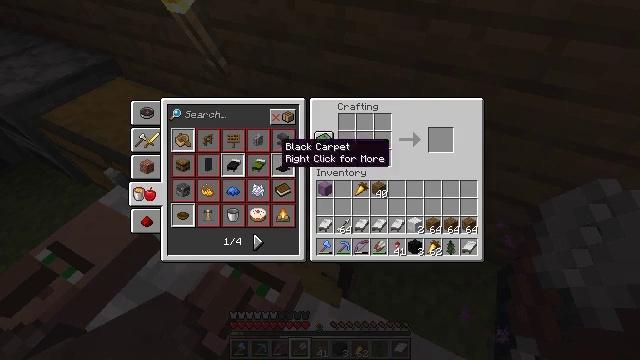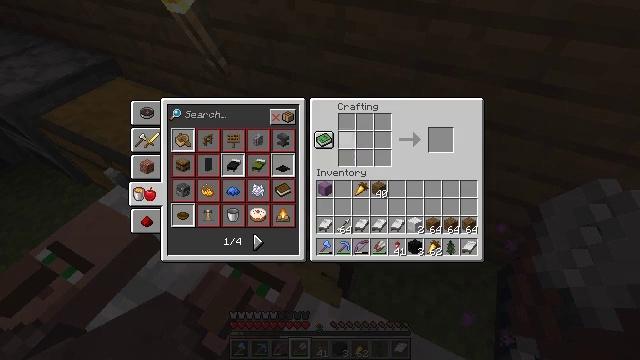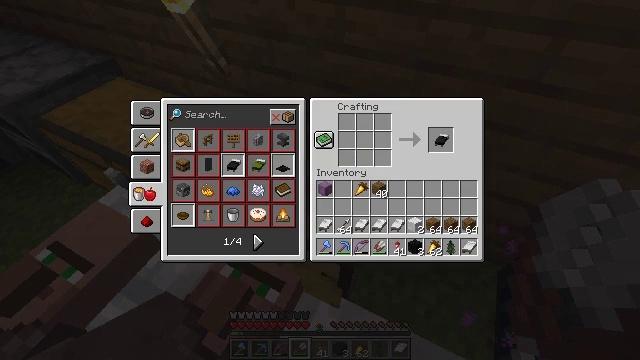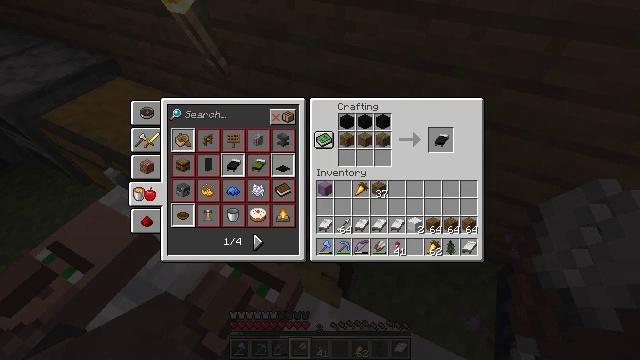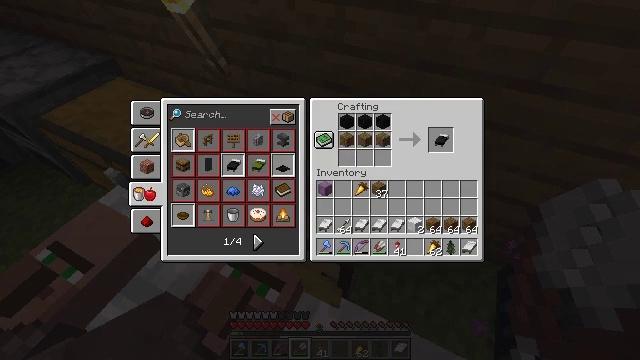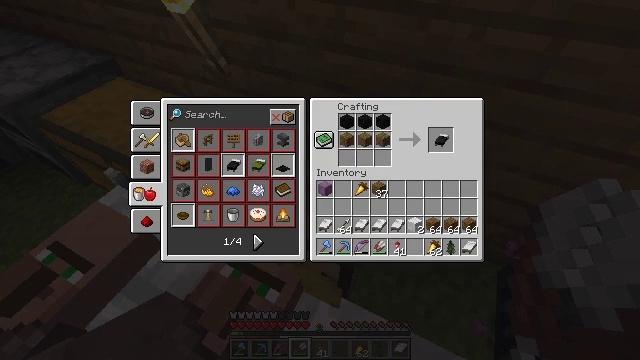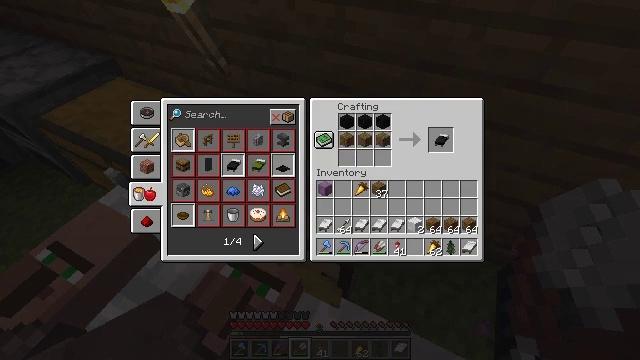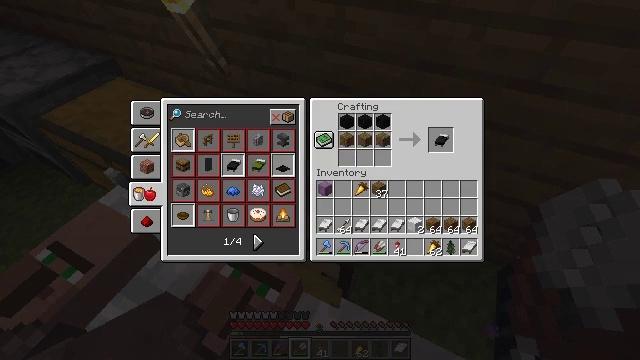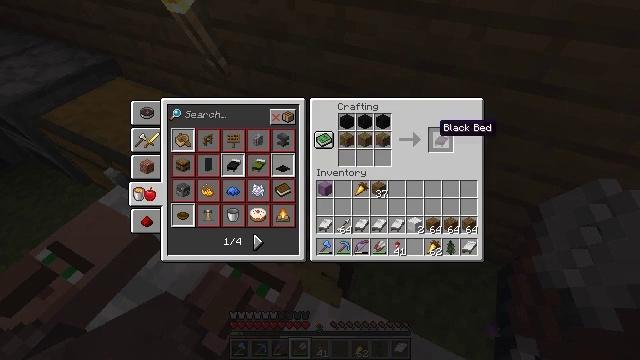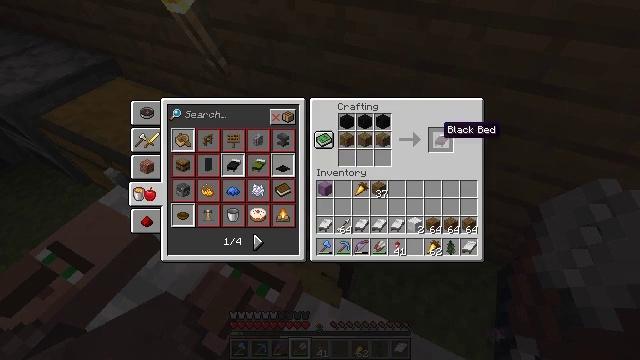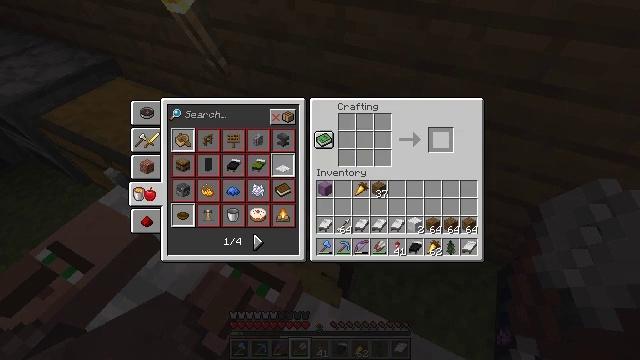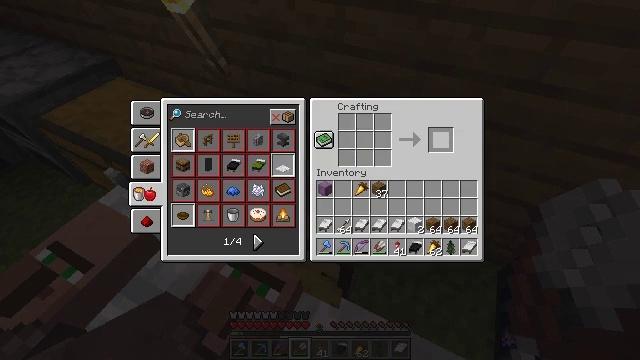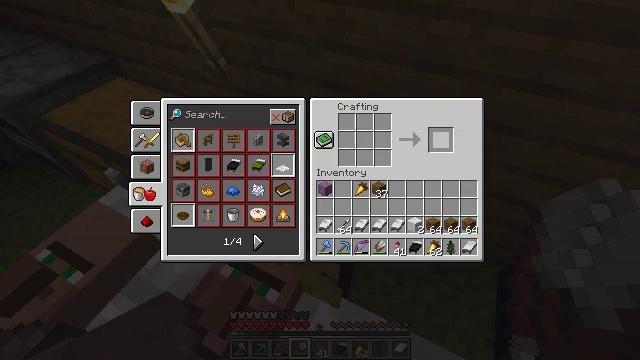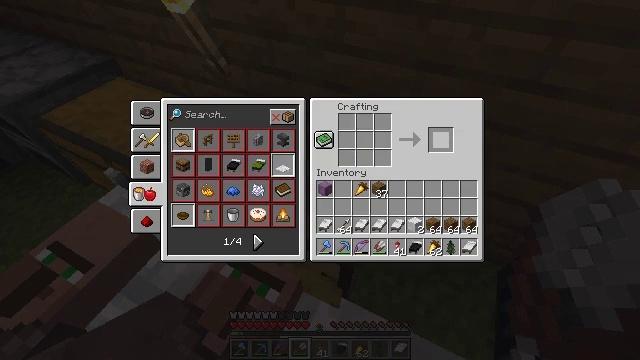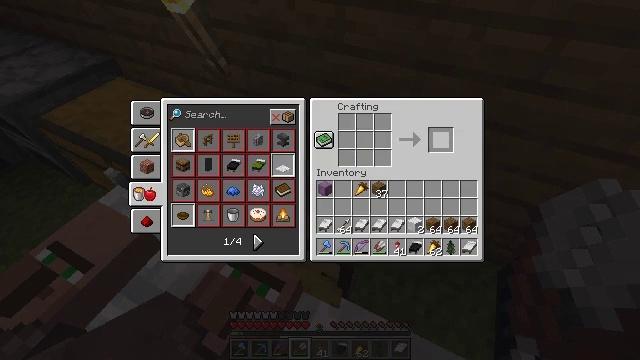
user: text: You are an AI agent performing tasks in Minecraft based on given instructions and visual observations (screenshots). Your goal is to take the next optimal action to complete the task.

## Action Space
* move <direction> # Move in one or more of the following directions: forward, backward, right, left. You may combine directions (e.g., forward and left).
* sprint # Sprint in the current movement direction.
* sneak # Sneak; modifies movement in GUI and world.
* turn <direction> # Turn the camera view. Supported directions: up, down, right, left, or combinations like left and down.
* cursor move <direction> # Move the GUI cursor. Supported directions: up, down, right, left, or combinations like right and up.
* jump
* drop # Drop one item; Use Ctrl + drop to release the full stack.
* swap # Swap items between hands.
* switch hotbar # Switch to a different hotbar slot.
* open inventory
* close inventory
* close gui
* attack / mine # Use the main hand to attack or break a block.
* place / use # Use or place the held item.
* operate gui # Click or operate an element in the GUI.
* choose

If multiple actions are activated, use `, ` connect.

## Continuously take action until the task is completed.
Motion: motion action
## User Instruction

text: Make a black bed in the crafting table.
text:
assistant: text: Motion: sneak, cursor move right and up
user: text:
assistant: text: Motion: sneak, cursor move right
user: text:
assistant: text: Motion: sneak, cursor move right
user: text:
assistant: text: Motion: sneak
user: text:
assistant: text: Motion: sneak
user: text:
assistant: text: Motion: sneak
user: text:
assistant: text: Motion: sneak
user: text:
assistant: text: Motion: sneak
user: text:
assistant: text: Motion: sneak
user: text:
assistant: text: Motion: sneak, operate gui
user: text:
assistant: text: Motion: sneak, operate gui
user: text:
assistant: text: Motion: sneak, operate gui
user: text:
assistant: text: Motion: sneak, operate gui
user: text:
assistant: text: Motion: sneak
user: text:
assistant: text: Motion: sneak